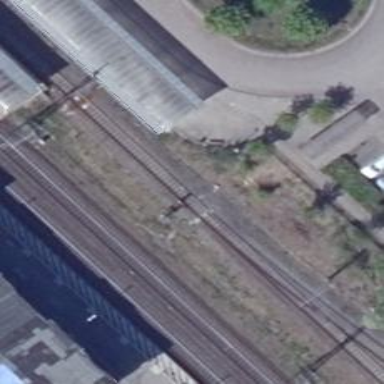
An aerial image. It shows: Railway switch with the turnout on the left side.